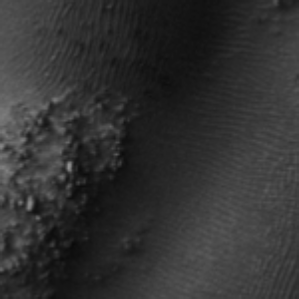
Label: frost